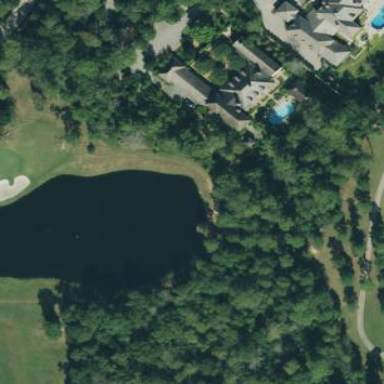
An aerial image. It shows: Scenic view of water hazard on golf course. The natural water feature adds beauty to the landscape.